【题型】填空题　【知识点】解析几何　【难度】medium
已知直线$tx-y-t=0(0<t<1)$过抛物线$C:y^2=2px(p>0)$的焦点$F$，且与$C$交于点$A,B$，过线段$AB$的\\
中点$D$作直线$x=-1$的垂线，垂足为$E$，记直线$EA,EB,EF$的斜率分别为$k_1,k_2,k_3$，则$k_1k_2k_3$的取值范围是\underline{\qquad}.
【解答】
\noindent \textbf{【答案】} $(1,+\infty)$

\vspace{0.5em}
\noindent \textbf{【分析】} 先求出抛物线方程，将其与直线方程联立写出韦达定理，由题意求出点$E$的坐标，推理计算出\\
$k_1k_2=-1$，从而将求$k_1k_2k_3$的范围问题转化成求$k_3$的取值范围即得.

\vspace{0.5em}
\noindent \textbf{【解析】}

如图，因为直线$tx-y-t=0$过$C$的焦点$F$，令$y=0$，解得：$x=1$，即$F(1,0)$，故由$\dfrac{p}{2}=1$可得$p=2$，即\\
$C:y^2=4x$.\\
把$y=tx-t$代入$C$的方程整理得：$t^2x^2-(2t^2+4)x+t^2=0$，设$A(x_1,y_1),B(x_2,y_2)$，则$x_1+x_2=2+\dfrac{4}{t^2}$，$x_1\cdot x_2=1$\\
于是，$y_1+y_2=t(x_1+x_2)-2t=\dfrac{4}{t}$，故得：$E\left(-1,\dfrac{2}{t}\right)$，\\
则
\[
\begin{aligned}
k_1k_2&=\dfrac{y_1-\dfrac{2}{t}}{x_1+1}\cdot\dfrac{y_2-\dfrac{2}{t}}{x_2+1}=\dfrac{tx_1-t-\dfrac{2}{t}}{x_1+1}\cdot\dfrac{tx_2-t-\dfrac{2}{t}}{x_2+1} \\
&=\dfrac{t^2x_1x_2-(t^2+2)(x_1+x_2)+\left(t+\dfrac{2}{t}\right)^2}{x_1x_2+x_1+x_2+1} \\
&=\dfrac{t^2-(t^2+2)\cdot\left(2+\dfrac{4}{t^2}\right)+\left(t+\dfrac{2}{t}\right)^2}{4+\dfrac{4}{t^2}}=\dfrac{-4-\dfrac{4}{t^2}}{4+\dfrac{4}{t^2}}=-1,
\end{aligned}
\]
$k_3=\dfrac{0-\dfrac{2}{t}}{1-(-1)}=-\dfrac{1}{t}$，所以$k_1k_2k_3=\dfrac{1}{t}$，由$0<t<1$，得$k_1k_2k_3=\dfrac{1}{t}\in(1,+\infty)$.\\
故答案为: $(1,+\infty)$.
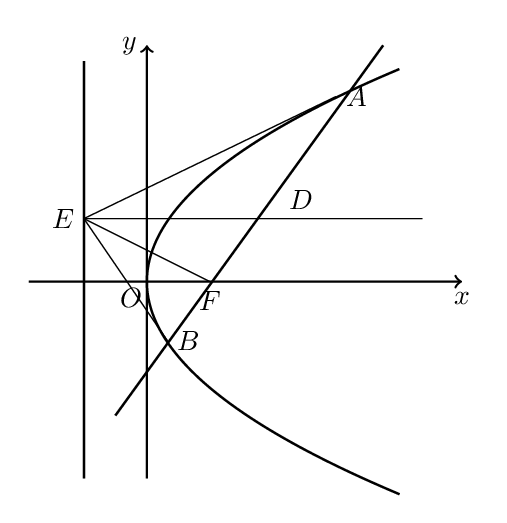